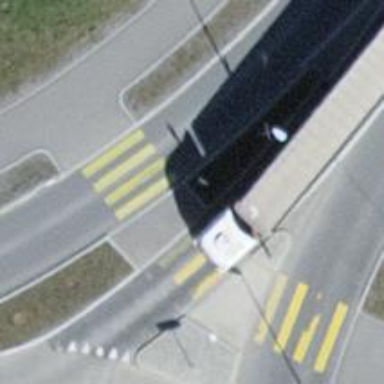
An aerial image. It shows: Uncontrolled zebra crossing with pedestrian island.